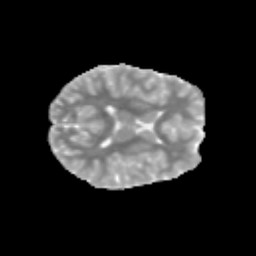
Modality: MD
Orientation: axial
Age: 10
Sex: female
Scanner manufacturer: siemens
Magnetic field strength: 3 T
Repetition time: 3.8 s
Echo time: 0.07 s